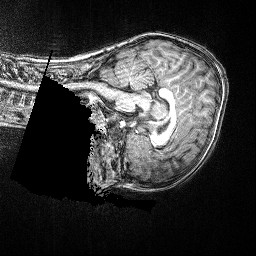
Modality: T1w
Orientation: sagittal
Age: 67
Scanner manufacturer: siemens
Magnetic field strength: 3 T
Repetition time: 2.5 s
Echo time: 0.00347 s